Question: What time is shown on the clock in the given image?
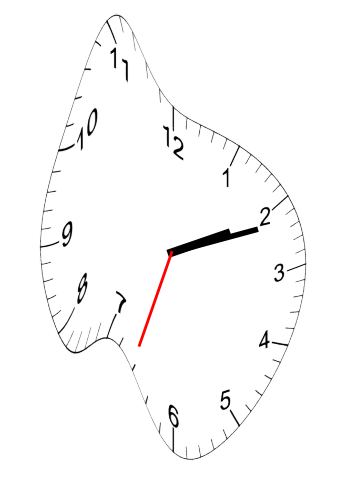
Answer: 02:11:33